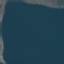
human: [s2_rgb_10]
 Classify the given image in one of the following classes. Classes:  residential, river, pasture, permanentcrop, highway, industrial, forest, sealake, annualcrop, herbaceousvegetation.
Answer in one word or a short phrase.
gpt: SeaLake